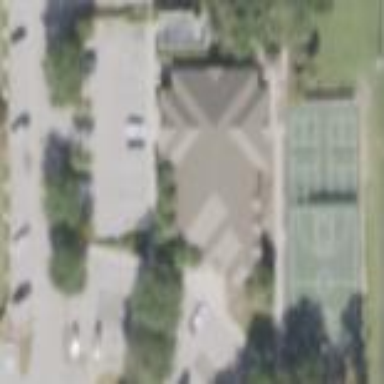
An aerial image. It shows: Community centre.